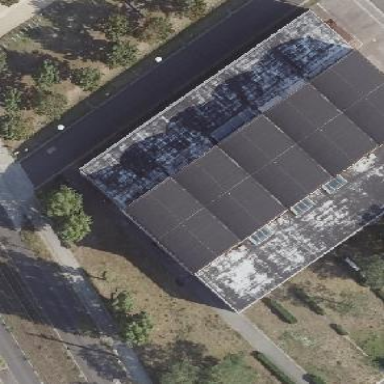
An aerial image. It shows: Part of building.